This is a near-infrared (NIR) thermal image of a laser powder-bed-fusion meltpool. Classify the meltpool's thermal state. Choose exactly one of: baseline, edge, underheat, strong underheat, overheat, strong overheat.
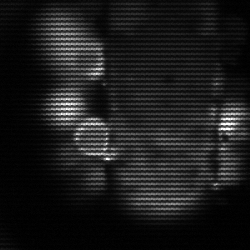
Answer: strong underheat